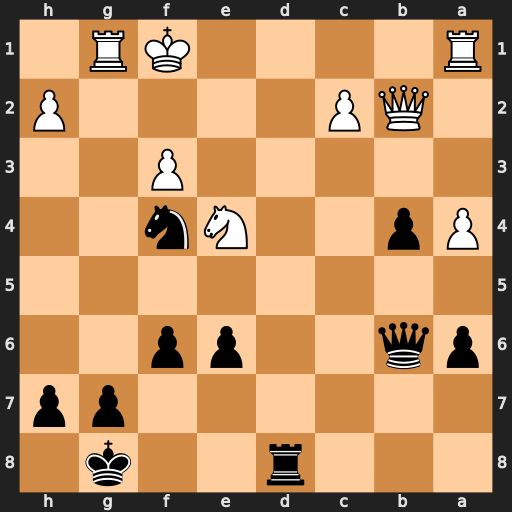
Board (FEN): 3r2k1/6pp/pq2pp2/8/Pp2Nn2/5P2/1QP4P/R4KR1
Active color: b
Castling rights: -
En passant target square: -
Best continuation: Qe3 c4 bxc3 Qf2 Qd3+